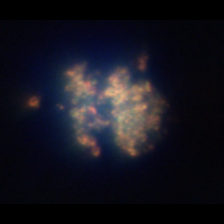
Taxon: Unknown_detritus
Group: Unknown